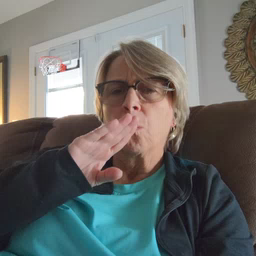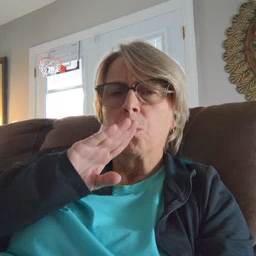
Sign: quiet